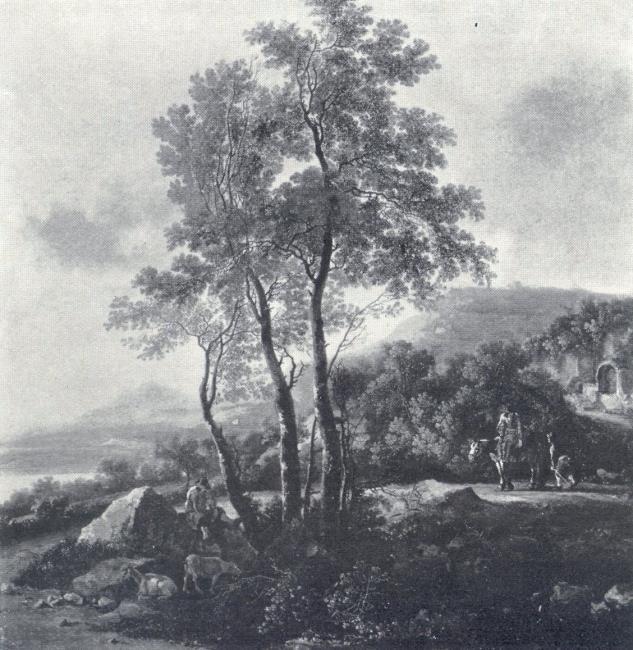
Title: Southern landscape with travellers and a shepherd playing the flute
Artist: Jan Both
Earliest date: 1634
Latest date: 1652
Genre: painting
Iconography: cattle
Keywords: hilly landscape, italianate, herdsman, goat, donkey, traveler